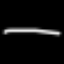
Label: line